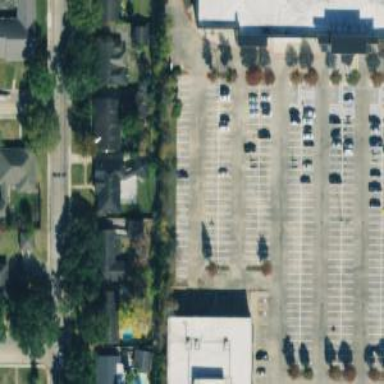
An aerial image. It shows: Parking space.